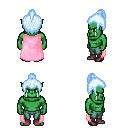
a pixel art fantasy rpg character, male body template, orc, green skin, pink cape, teal pants, white cyan short topknot hairstyle, maroon shoes, four views (front, back, left, right), 2x2 character sprite sheet, small pixel art, hard edges, no anti-aliasing